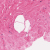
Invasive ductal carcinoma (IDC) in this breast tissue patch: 0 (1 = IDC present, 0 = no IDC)